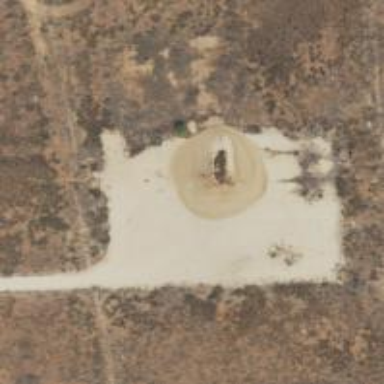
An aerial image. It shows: Petroleum well.